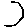
Label: hexagon